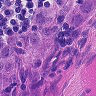
Metastatic tissue present: yes